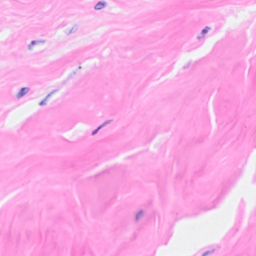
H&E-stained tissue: Breast